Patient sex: F
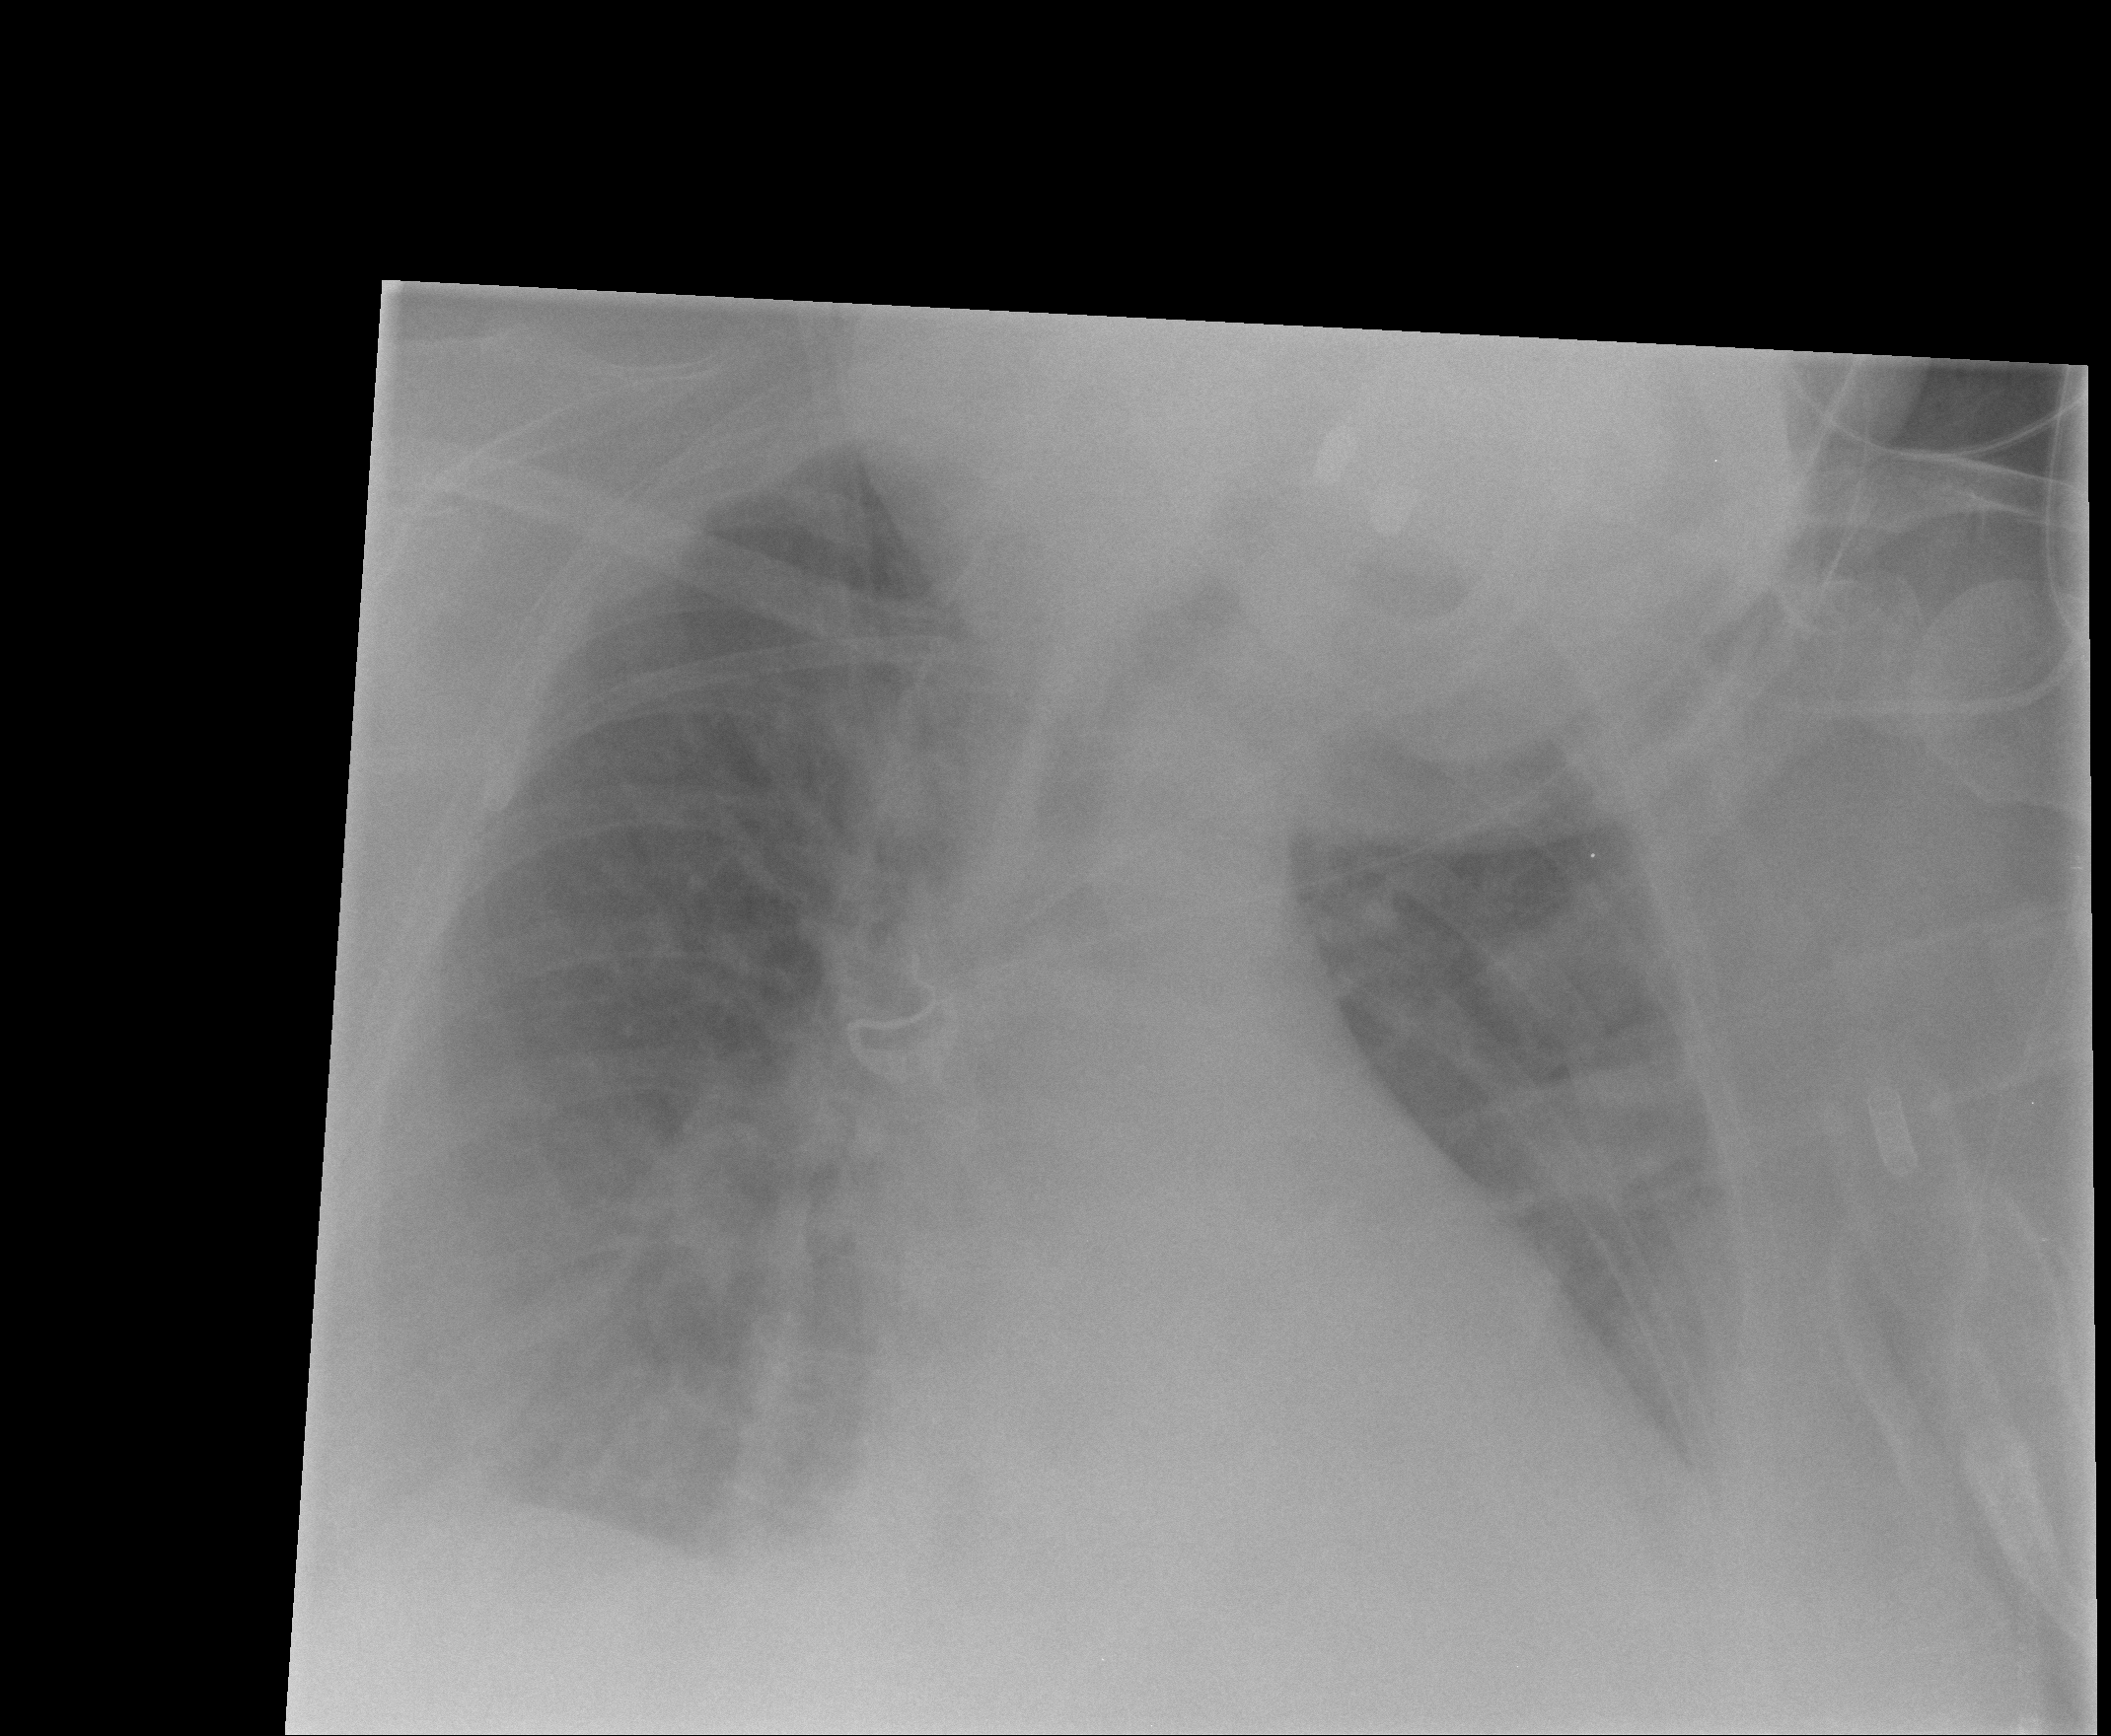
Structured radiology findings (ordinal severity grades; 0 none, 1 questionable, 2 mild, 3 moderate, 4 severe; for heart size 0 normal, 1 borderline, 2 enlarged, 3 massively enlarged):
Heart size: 2
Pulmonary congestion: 2
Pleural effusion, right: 2
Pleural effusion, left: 2
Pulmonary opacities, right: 1
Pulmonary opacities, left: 1
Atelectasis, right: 2
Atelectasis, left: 2